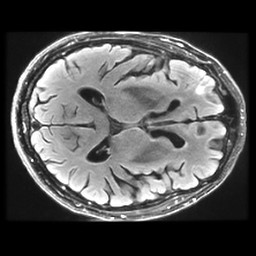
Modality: FLAIR
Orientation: axial
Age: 75
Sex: male
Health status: healthy
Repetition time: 12 s
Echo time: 0.09782 s